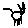
Label: cat